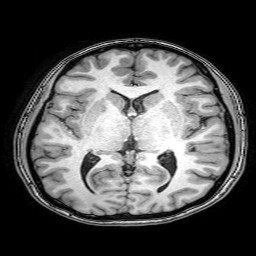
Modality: T1w
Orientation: coronal
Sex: female
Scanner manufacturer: philips
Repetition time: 0.008174 s
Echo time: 0.00374 s